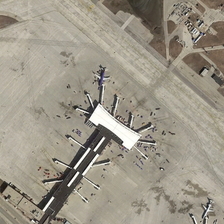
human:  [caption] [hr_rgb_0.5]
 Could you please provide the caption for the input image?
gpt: two planes are parked next to two terminal respectively in an airport .

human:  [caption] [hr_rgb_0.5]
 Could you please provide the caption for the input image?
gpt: many of the planes were docked on the wide .

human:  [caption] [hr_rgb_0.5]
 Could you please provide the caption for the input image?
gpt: a white big plane are on the runway .

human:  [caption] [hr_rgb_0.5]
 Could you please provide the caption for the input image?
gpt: two planes are parked next to two terminal respectively in an airport .

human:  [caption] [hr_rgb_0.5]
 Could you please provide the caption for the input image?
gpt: many of the planes were docked on the wide .